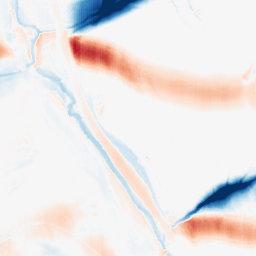
Category: morphological
Decomposition family: morphological_ellipse
Decomposition parameters: operation: average
width: 50
height: 10
Upsampling method: sinc_blackman
Upsampling parameters: scale: 2
kernel_size: 16
Upsampling scale: 2